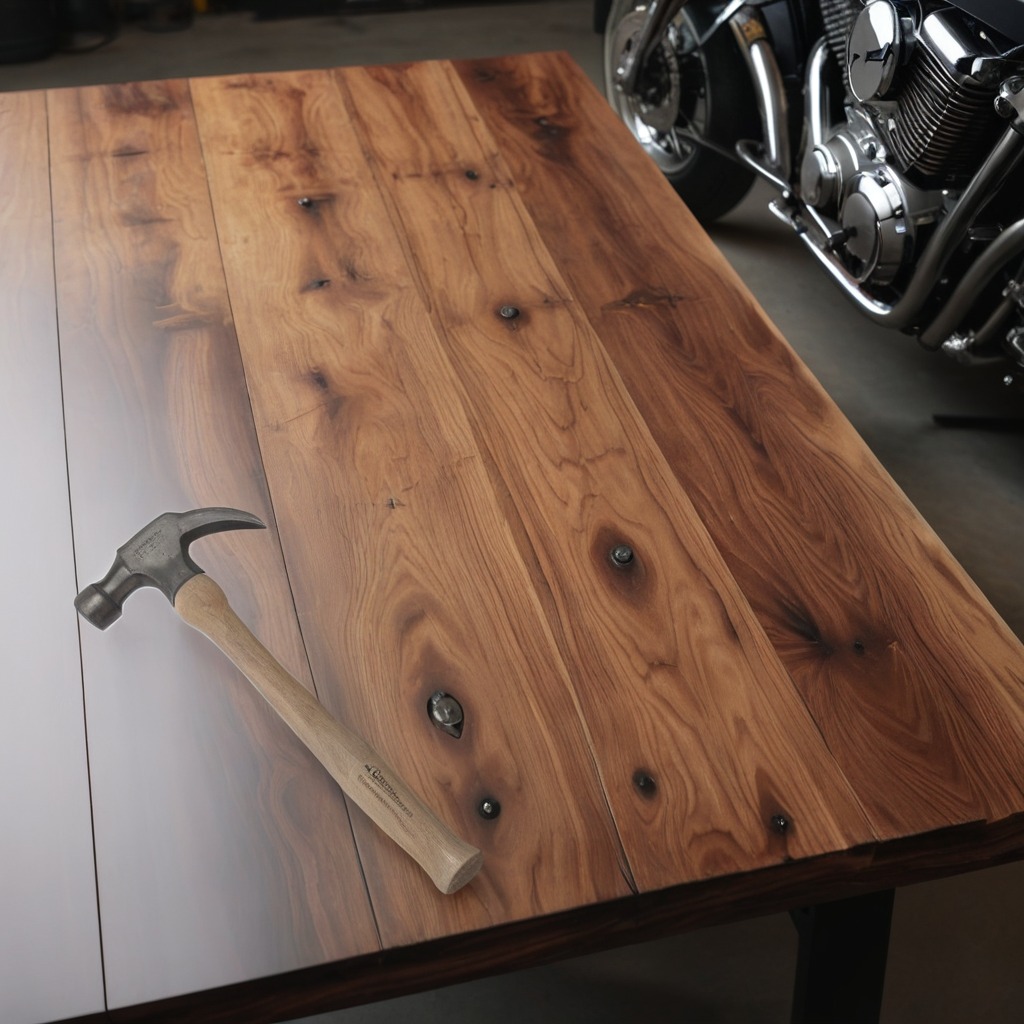
A hammer lies on the oil-spilled wooden table in a vintage motorcycle garage.